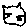
Label: cat